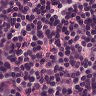
Metastatic tissue present: no